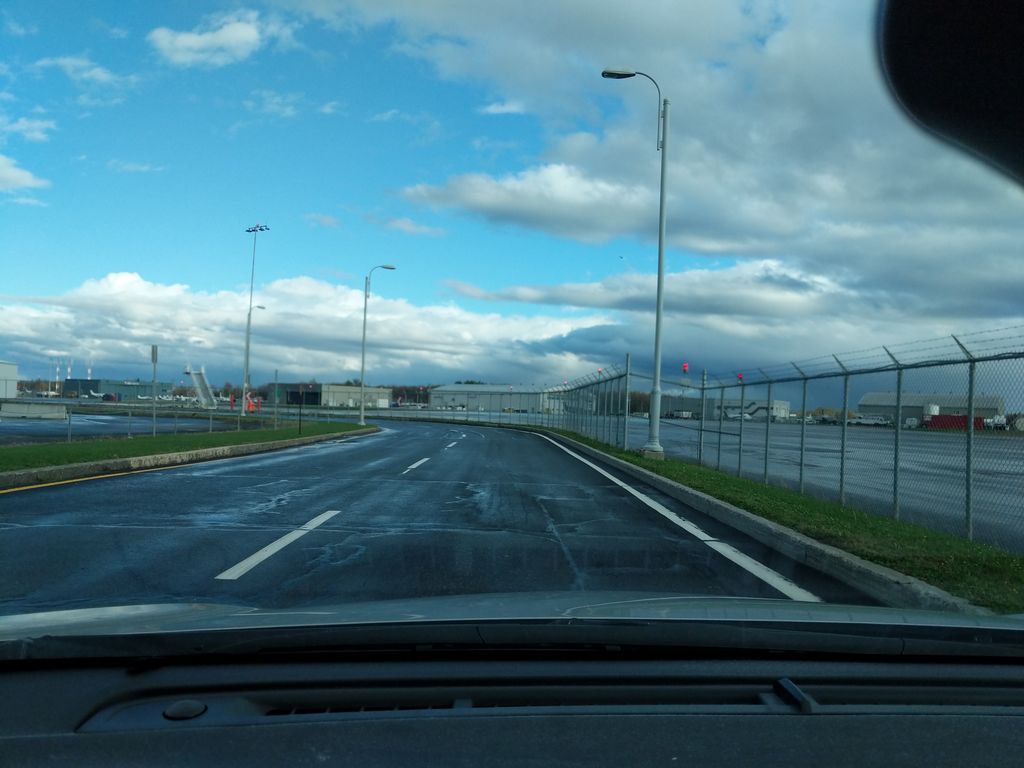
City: quebec_city